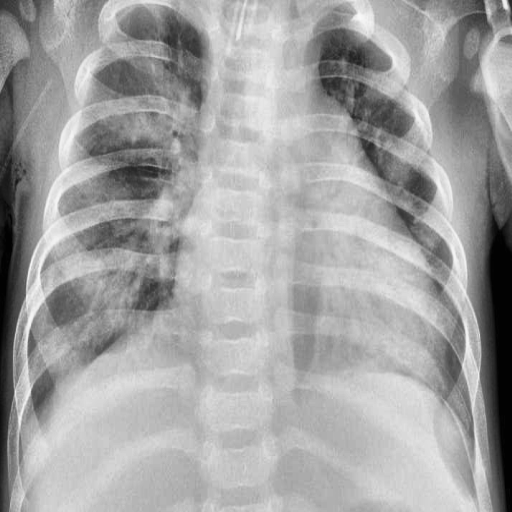
Finding: PNEUMONIA